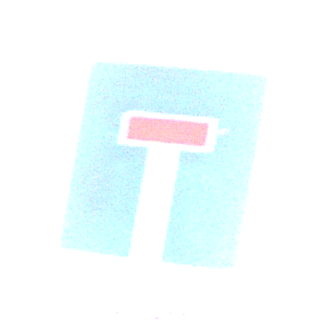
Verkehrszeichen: Sackgasse
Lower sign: HinweisGeaenderteVorfahrtVerkehrsfuehrungVerkehrsregelung3
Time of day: Dawn
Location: Outdoor (RoadRail)
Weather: Clear
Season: NotSpecified
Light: Natural